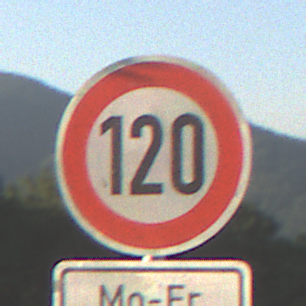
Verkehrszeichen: Geschwindigkeit120
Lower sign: ZeitangabenMitBeschraenkungAufWochentage2
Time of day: SunriseSunset
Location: Outdoor (Nature)
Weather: Clear
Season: NotSpecified
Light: Natural